Question: Why is the placeholder selectable in a deactivated 'input[type="text"]'?
'''
<input name="minMax2" disabled="disabled" id="minMax2" type="text"
placeholder="min. 100 / max. 200" min="100" max="200">
'''
I've even have a weird situation where I can type text into the placeholder but this does happens if I click into a text field which is deactivated but because I've left another field and an attached change event did enable the datepicker.

Any idea? Did I miss something or is this a bug of Internet Explorer 10 and 11?
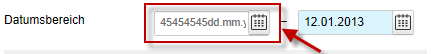
Answer: I made a few changes to your jsfiddle from what I understand to be your problem. In your jsfiddle you included jQuery so I thought I would add to your script. I have just changed how you have declared disabled in your input and also made a change to your script so that it now removes the disabled attribute on focus.
'''
$('#test3').prop("disabled", false).focus();
'''
<URL>
If you want to go further and make it so that the user can't even select the placeholder slightly when it's e.g. disabled then you could alter the user select in the css by adding the following with the appropriate browser prefix:
'''
user-select:none;
'''
Example of that here:
<URL>